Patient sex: F
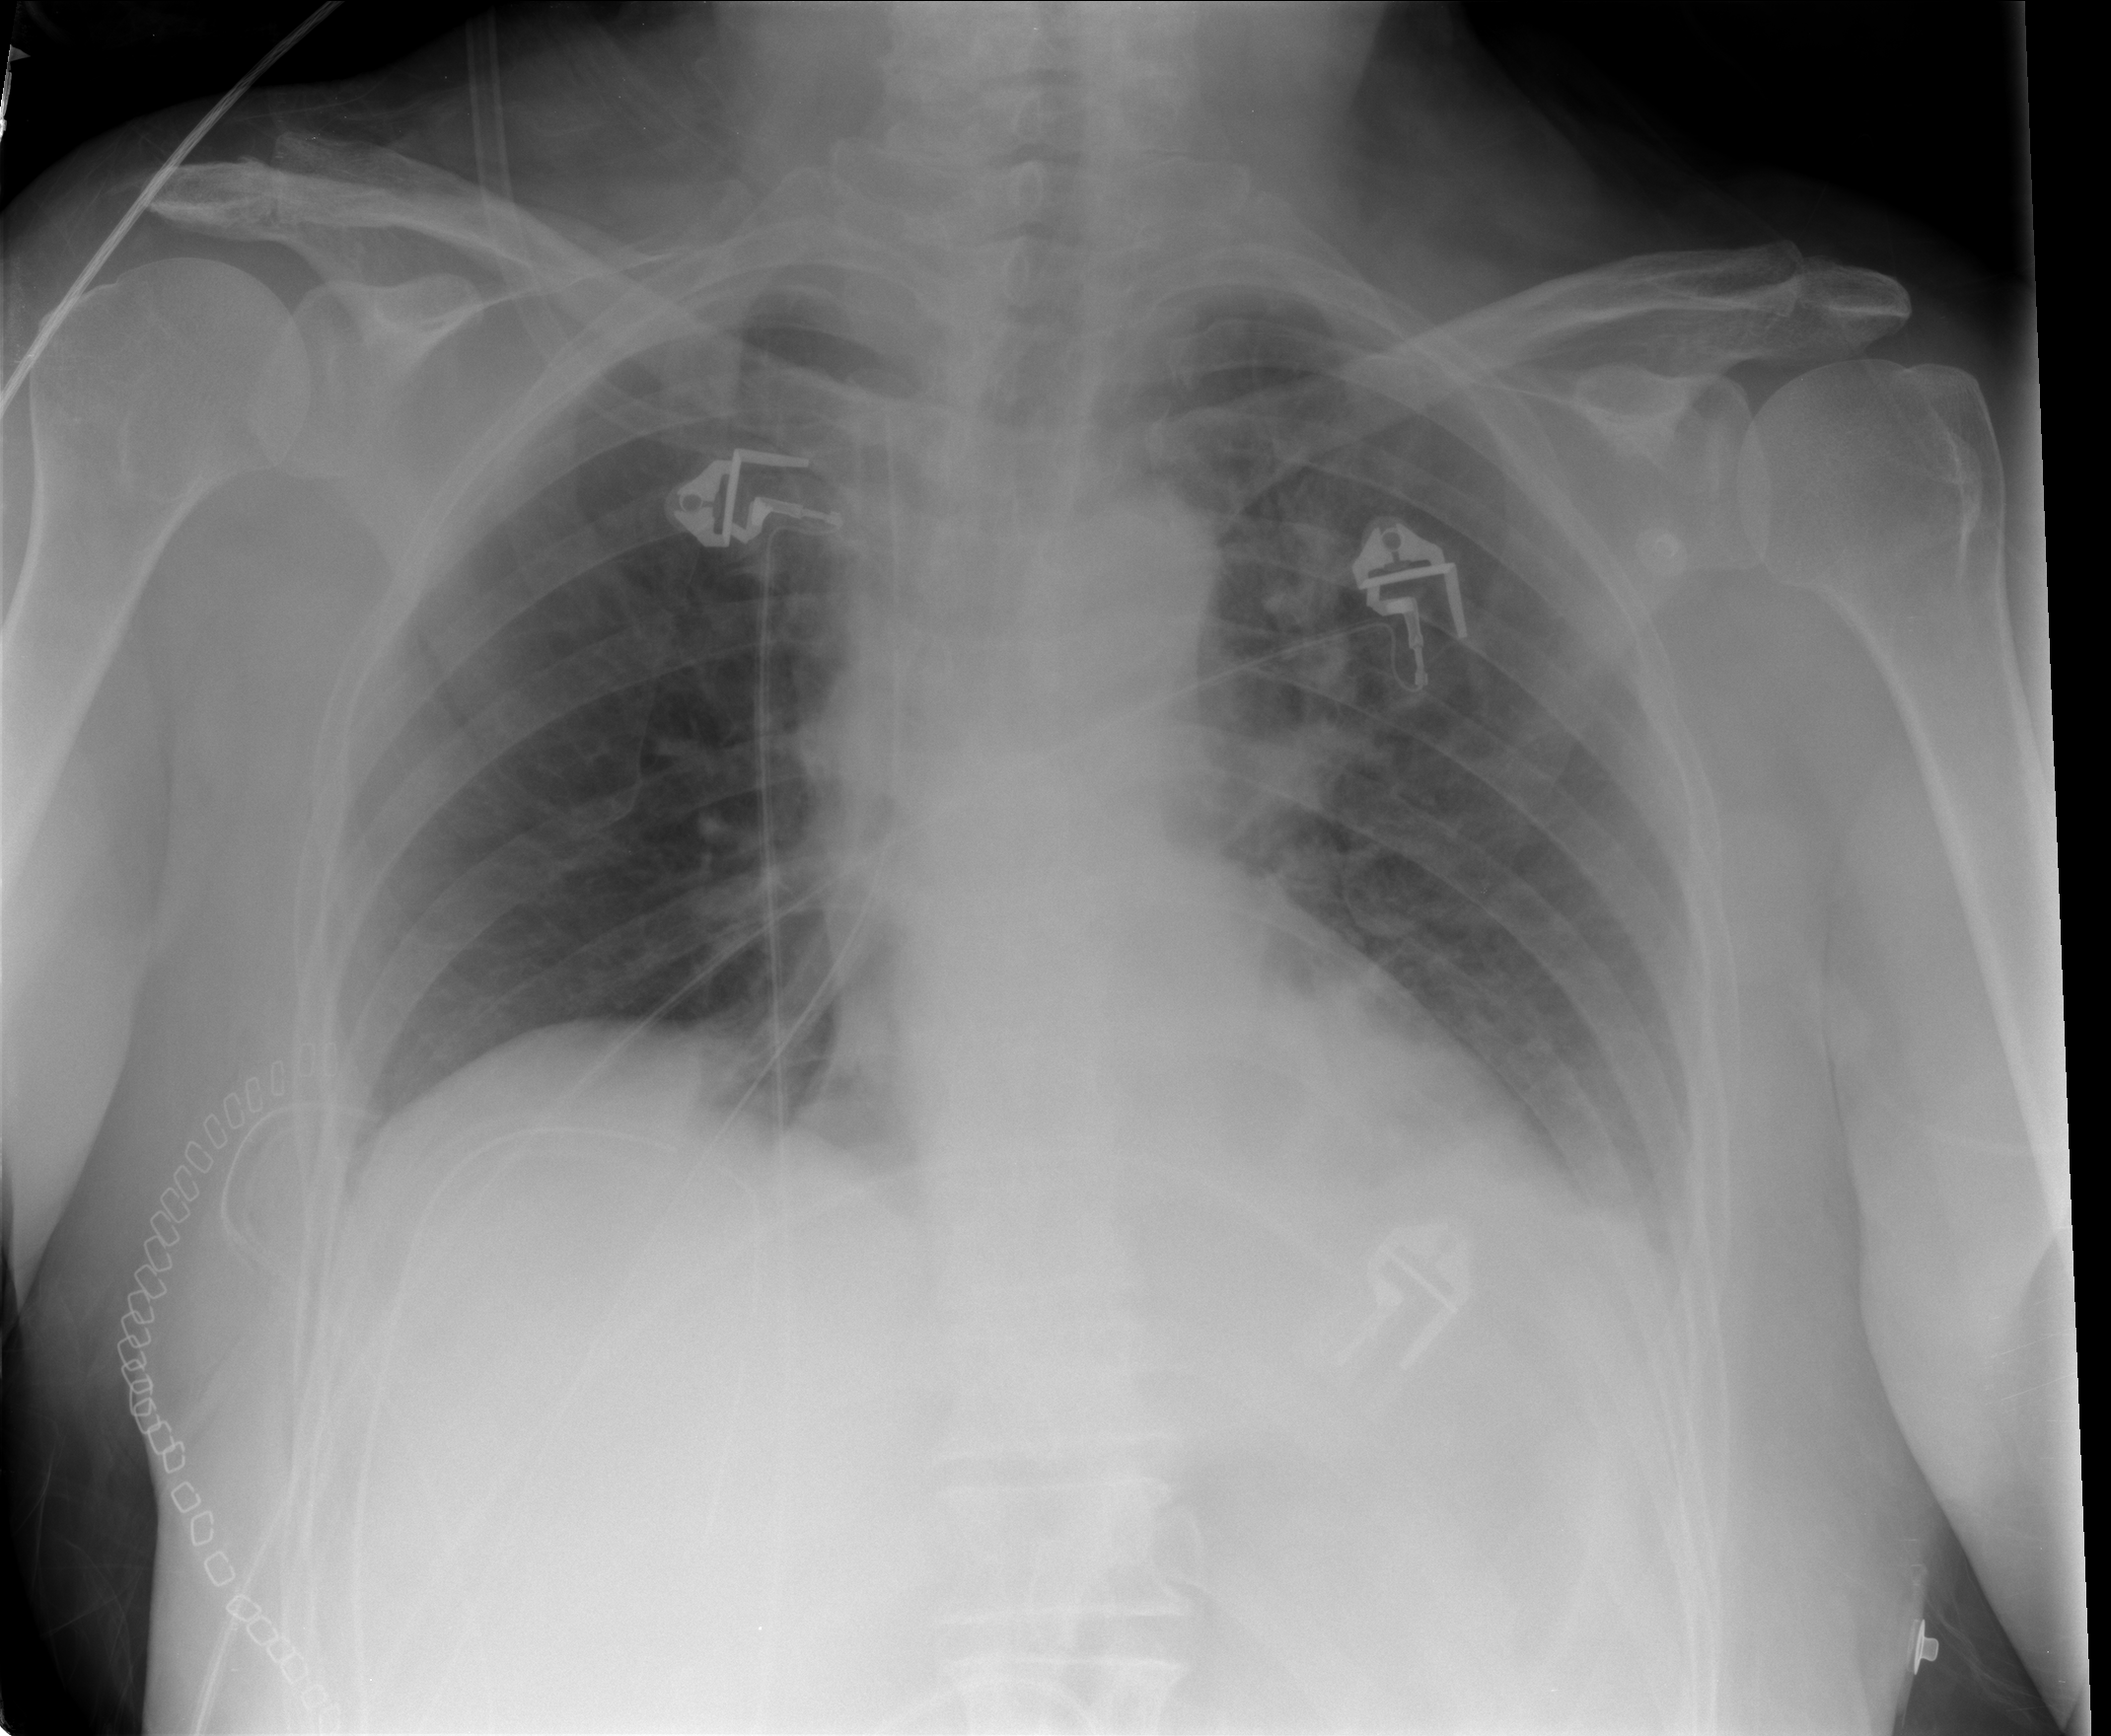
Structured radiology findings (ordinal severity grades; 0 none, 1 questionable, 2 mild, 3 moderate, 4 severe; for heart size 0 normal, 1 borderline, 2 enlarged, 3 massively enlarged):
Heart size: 0
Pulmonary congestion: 0
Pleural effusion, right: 0
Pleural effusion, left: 1
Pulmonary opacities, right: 0
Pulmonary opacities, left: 0
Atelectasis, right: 0
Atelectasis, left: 0